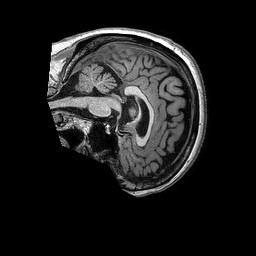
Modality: T1w
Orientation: sagittal
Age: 70
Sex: female
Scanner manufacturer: philips
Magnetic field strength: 3 T
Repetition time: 0.006575 s
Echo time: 0.002957 s